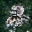
Label: 2